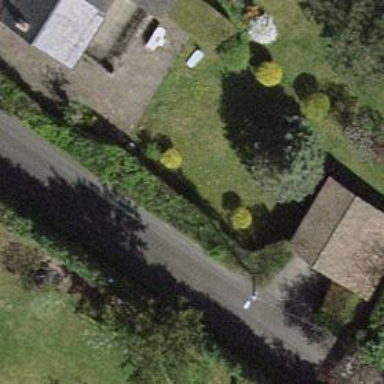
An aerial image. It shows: Garden enclosed by fence.